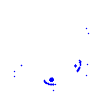
Particle: pion